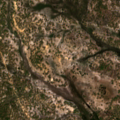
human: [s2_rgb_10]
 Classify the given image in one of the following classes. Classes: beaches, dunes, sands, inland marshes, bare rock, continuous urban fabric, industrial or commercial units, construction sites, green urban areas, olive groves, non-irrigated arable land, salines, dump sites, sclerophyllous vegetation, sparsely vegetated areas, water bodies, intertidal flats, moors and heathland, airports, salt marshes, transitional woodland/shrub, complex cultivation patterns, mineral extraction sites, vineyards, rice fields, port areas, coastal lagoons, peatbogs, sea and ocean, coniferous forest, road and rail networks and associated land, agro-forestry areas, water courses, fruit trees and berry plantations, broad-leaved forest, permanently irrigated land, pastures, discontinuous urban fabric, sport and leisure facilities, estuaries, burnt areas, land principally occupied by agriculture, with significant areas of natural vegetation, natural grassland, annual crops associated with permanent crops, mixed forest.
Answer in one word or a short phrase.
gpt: continuous urban fabric